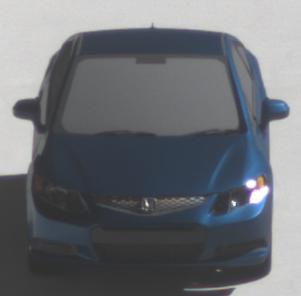
Make: Honda
Model: Civic Limousine 1.8
Detailed model: Civic (IX) Limousine
Model produced from: 2014/05
Model produced until: 2017/06
Doors: 4
Color: blue
Road condition: dry road
Daytime: morning or afternoon
Contrast: high contrast